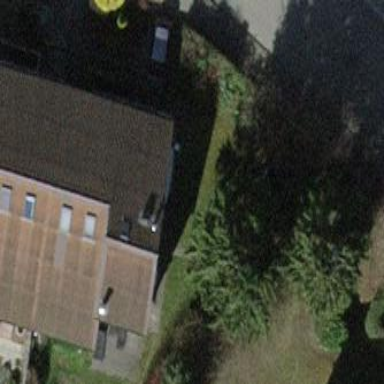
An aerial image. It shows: Terrace building.